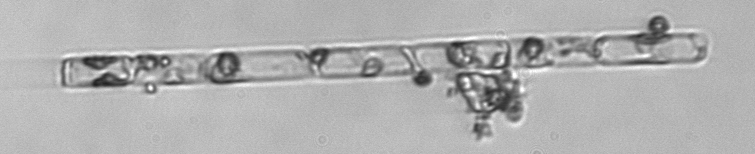
Label: Guinardia_delicatula